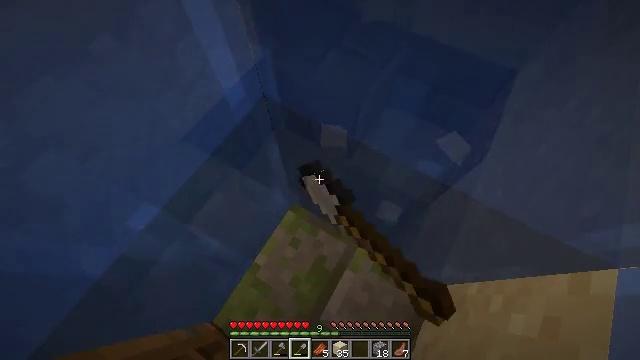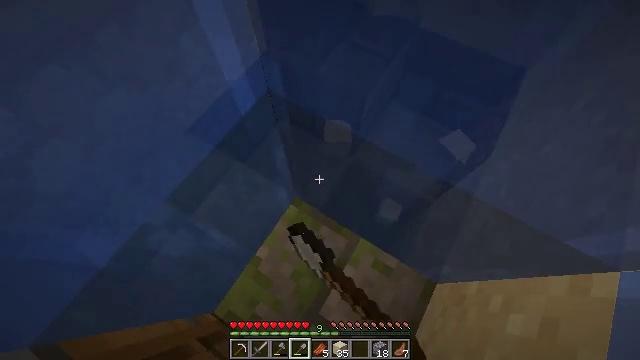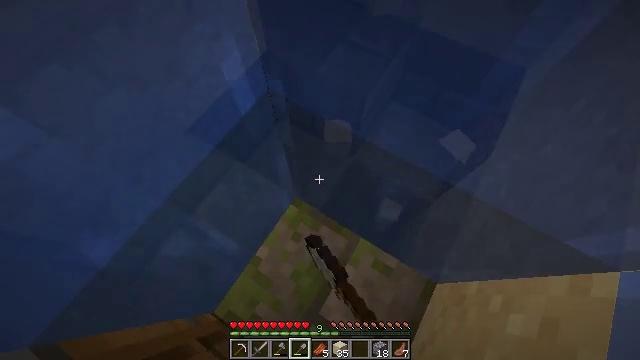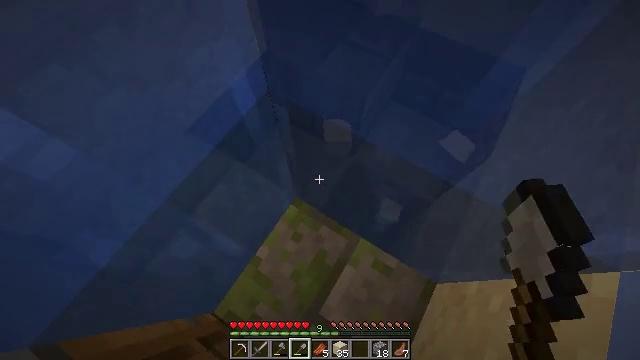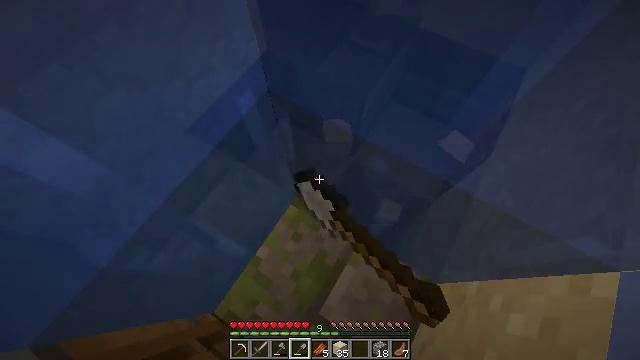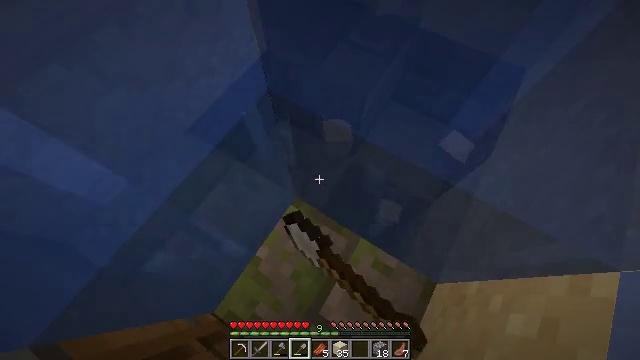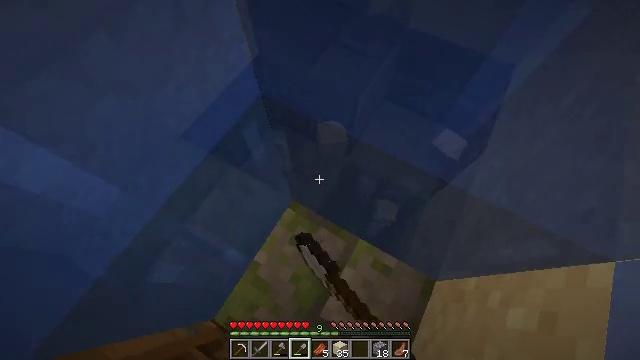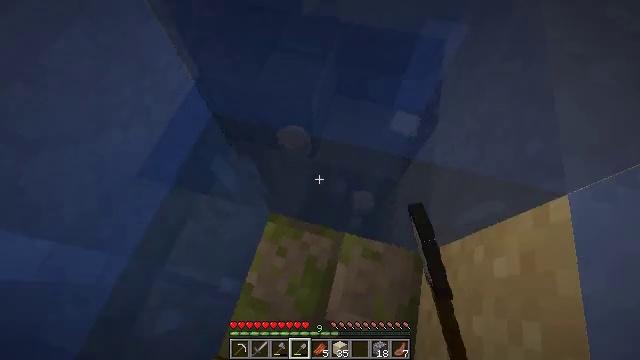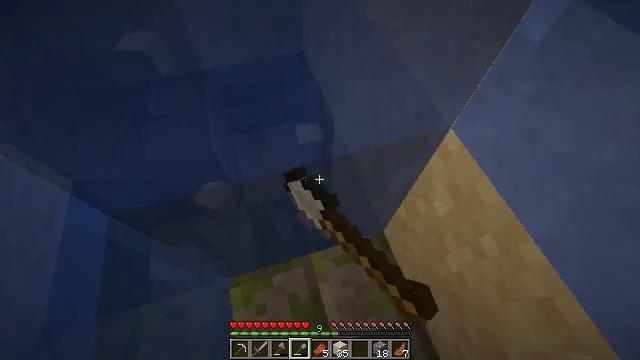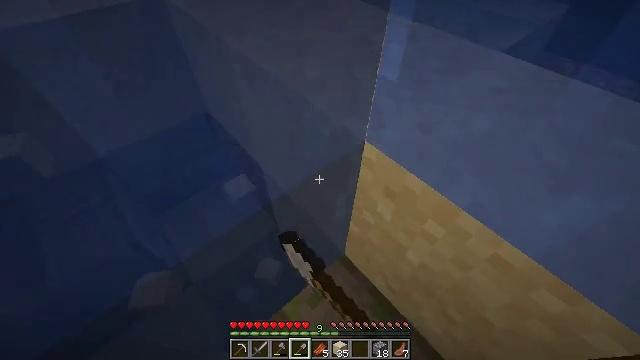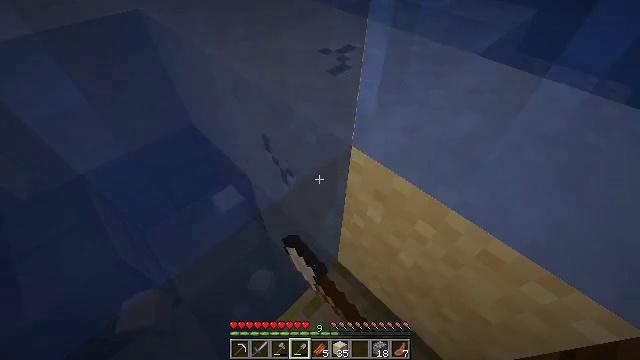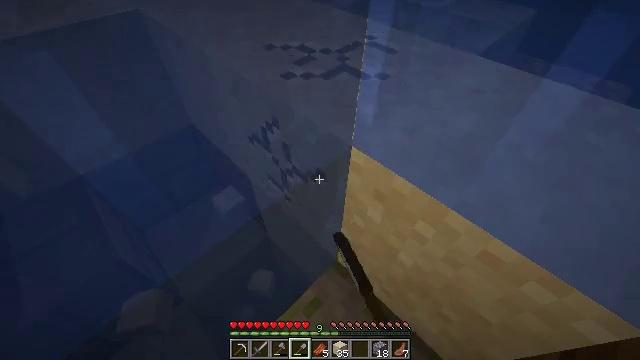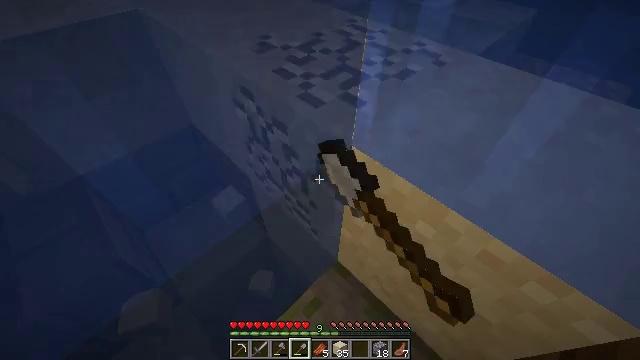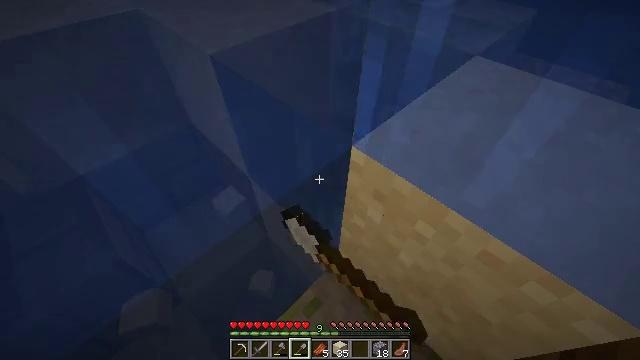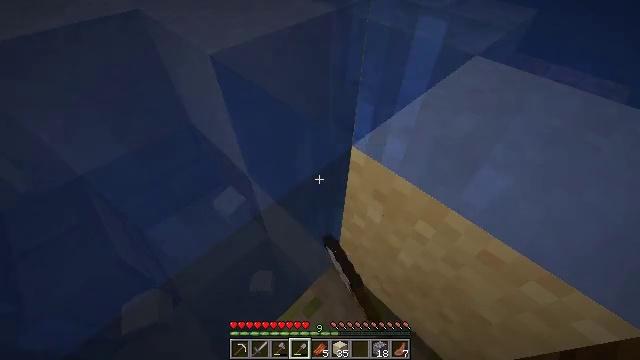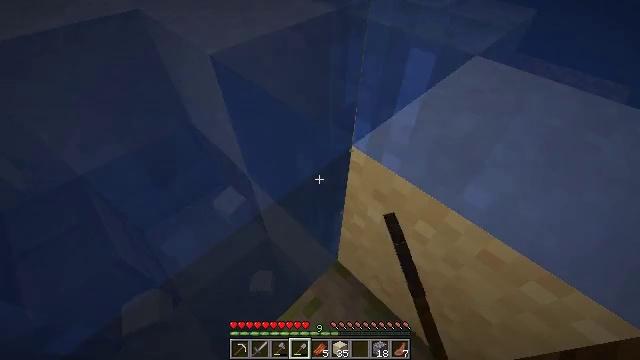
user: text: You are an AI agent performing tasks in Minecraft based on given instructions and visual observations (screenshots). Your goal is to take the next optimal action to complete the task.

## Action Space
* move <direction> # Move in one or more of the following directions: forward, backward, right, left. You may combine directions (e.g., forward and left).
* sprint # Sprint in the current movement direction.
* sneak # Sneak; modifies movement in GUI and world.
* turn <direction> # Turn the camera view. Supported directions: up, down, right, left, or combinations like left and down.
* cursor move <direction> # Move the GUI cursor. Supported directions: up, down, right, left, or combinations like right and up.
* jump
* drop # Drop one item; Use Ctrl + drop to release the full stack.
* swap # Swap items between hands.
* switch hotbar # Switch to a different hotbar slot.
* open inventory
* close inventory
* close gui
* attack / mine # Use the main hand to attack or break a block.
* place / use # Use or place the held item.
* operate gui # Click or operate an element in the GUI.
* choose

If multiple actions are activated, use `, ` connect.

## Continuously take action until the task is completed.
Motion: motion action
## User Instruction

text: Collect sand to make glass.
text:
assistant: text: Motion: turn left and down, attack / mine
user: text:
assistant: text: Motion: attack / mine
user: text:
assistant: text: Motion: attack / mine
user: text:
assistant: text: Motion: attack / mine
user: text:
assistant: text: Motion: attack / mine
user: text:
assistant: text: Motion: turn right, attack / mine
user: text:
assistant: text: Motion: turn right, attack / mine
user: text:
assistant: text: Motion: turn right and up, attack / mine
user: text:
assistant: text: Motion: turn right and up, attack / mine
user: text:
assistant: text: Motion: turn right and up, attack / mine
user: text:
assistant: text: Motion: attack / mine
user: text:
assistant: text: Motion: attack / mine
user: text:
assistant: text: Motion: attack / mine
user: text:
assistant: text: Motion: attack / mine
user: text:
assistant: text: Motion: attack / mine
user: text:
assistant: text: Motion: attack / mine
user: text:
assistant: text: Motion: attack / mine
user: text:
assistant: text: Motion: turn right, attack / mine
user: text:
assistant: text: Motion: turn right and up, attack / mine
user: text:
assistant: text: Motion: turn right and up, attack / mine
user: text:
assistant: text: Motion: attack / mine
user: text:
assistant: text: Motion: attack / mine
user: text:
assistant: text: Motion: attack / mine
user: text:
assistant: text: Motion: attack / mine
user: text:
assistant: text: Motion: attack / mine
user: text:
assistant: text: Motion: turn down, attack / mine
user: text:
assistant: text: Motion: turn right, attack / mine
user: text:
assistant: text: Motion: turn right, attack / mine
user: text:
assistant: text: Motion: turn right, attack / mine
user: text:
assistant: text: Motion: attack / mine